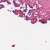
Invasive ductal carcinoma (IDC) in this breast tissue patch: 0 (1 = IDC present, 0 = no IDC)